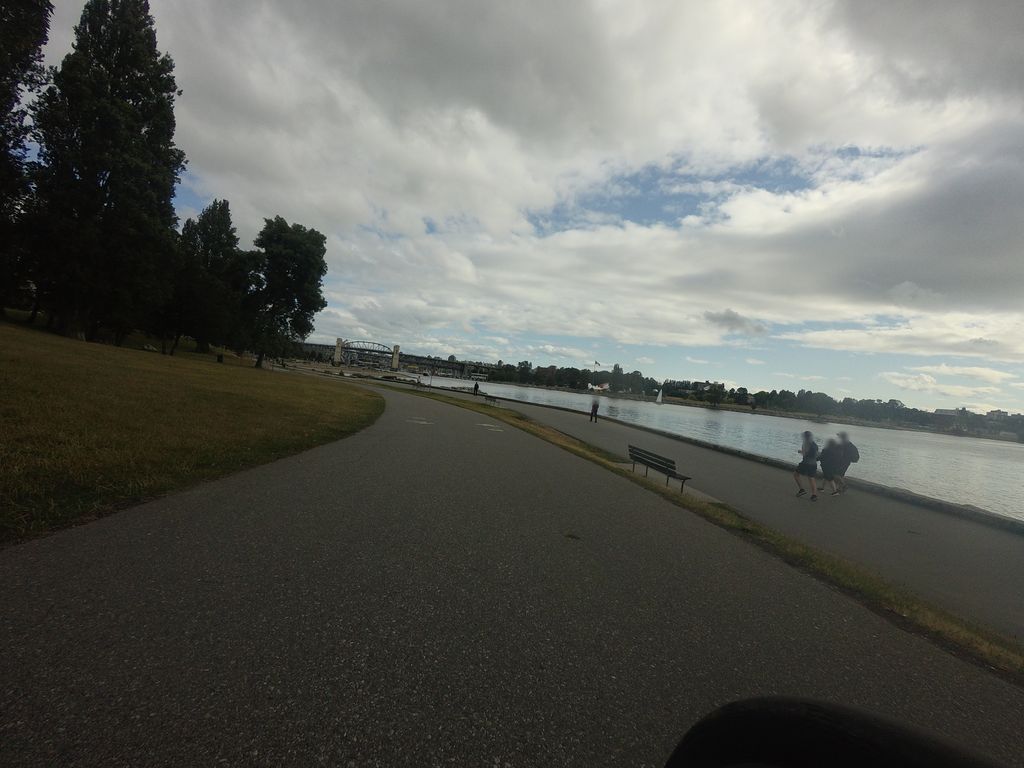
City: vancouver